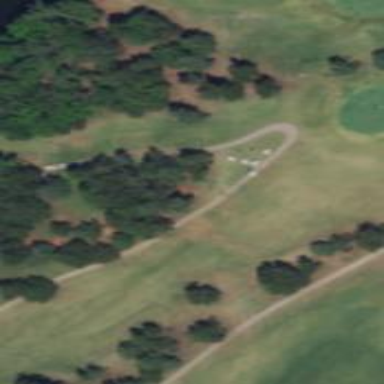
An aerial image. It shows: Golf hole.